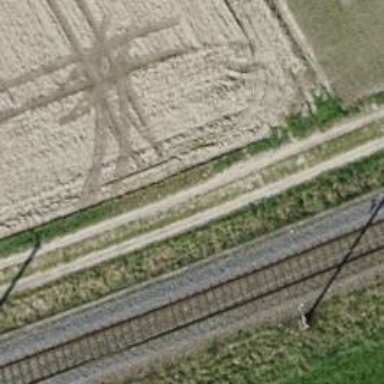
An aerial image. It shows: Track with ground surface of grade 3.